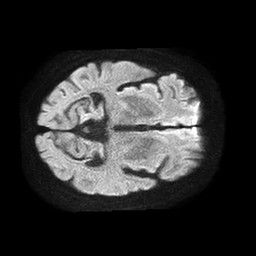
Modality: TRACE
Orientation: axial
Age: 70
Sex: male
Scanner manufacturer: philips
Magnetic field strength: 1.5 T
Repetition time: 4.6 s
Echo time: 0.08631 s